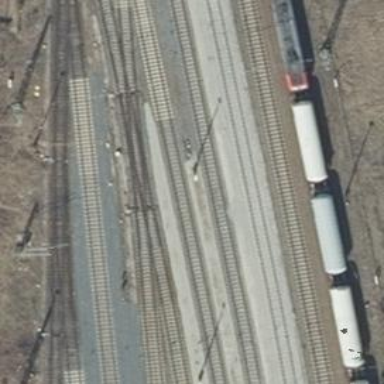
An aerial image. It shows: Railway switch.